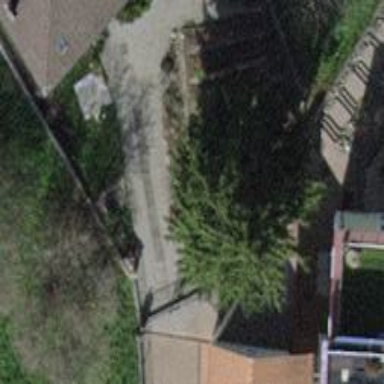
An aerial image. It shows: Garden with evergreen needle-leaved trees.